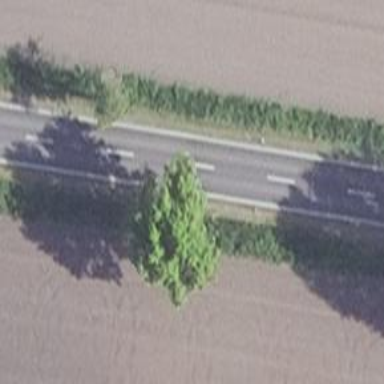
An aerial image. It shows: Deciduous tree with broadleaved leaves.